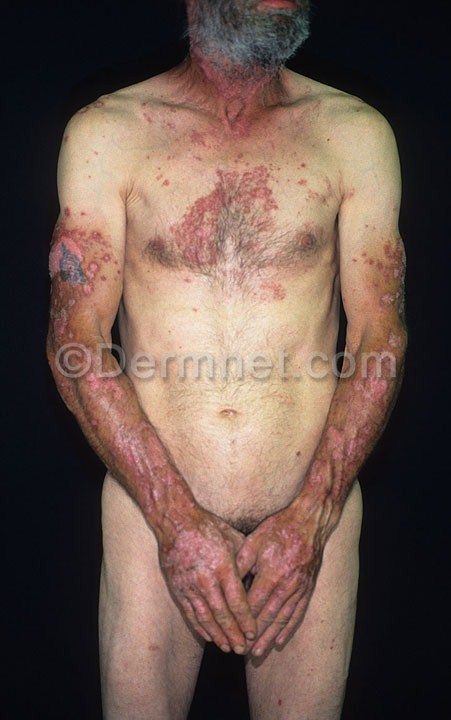
Disease: Lupus and other Connective Tissue diseases